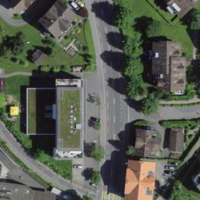
EUNIS habitat code: 54
Species observed at this site:
Cotinus coggygria